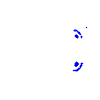
Particle: electron